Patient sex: F
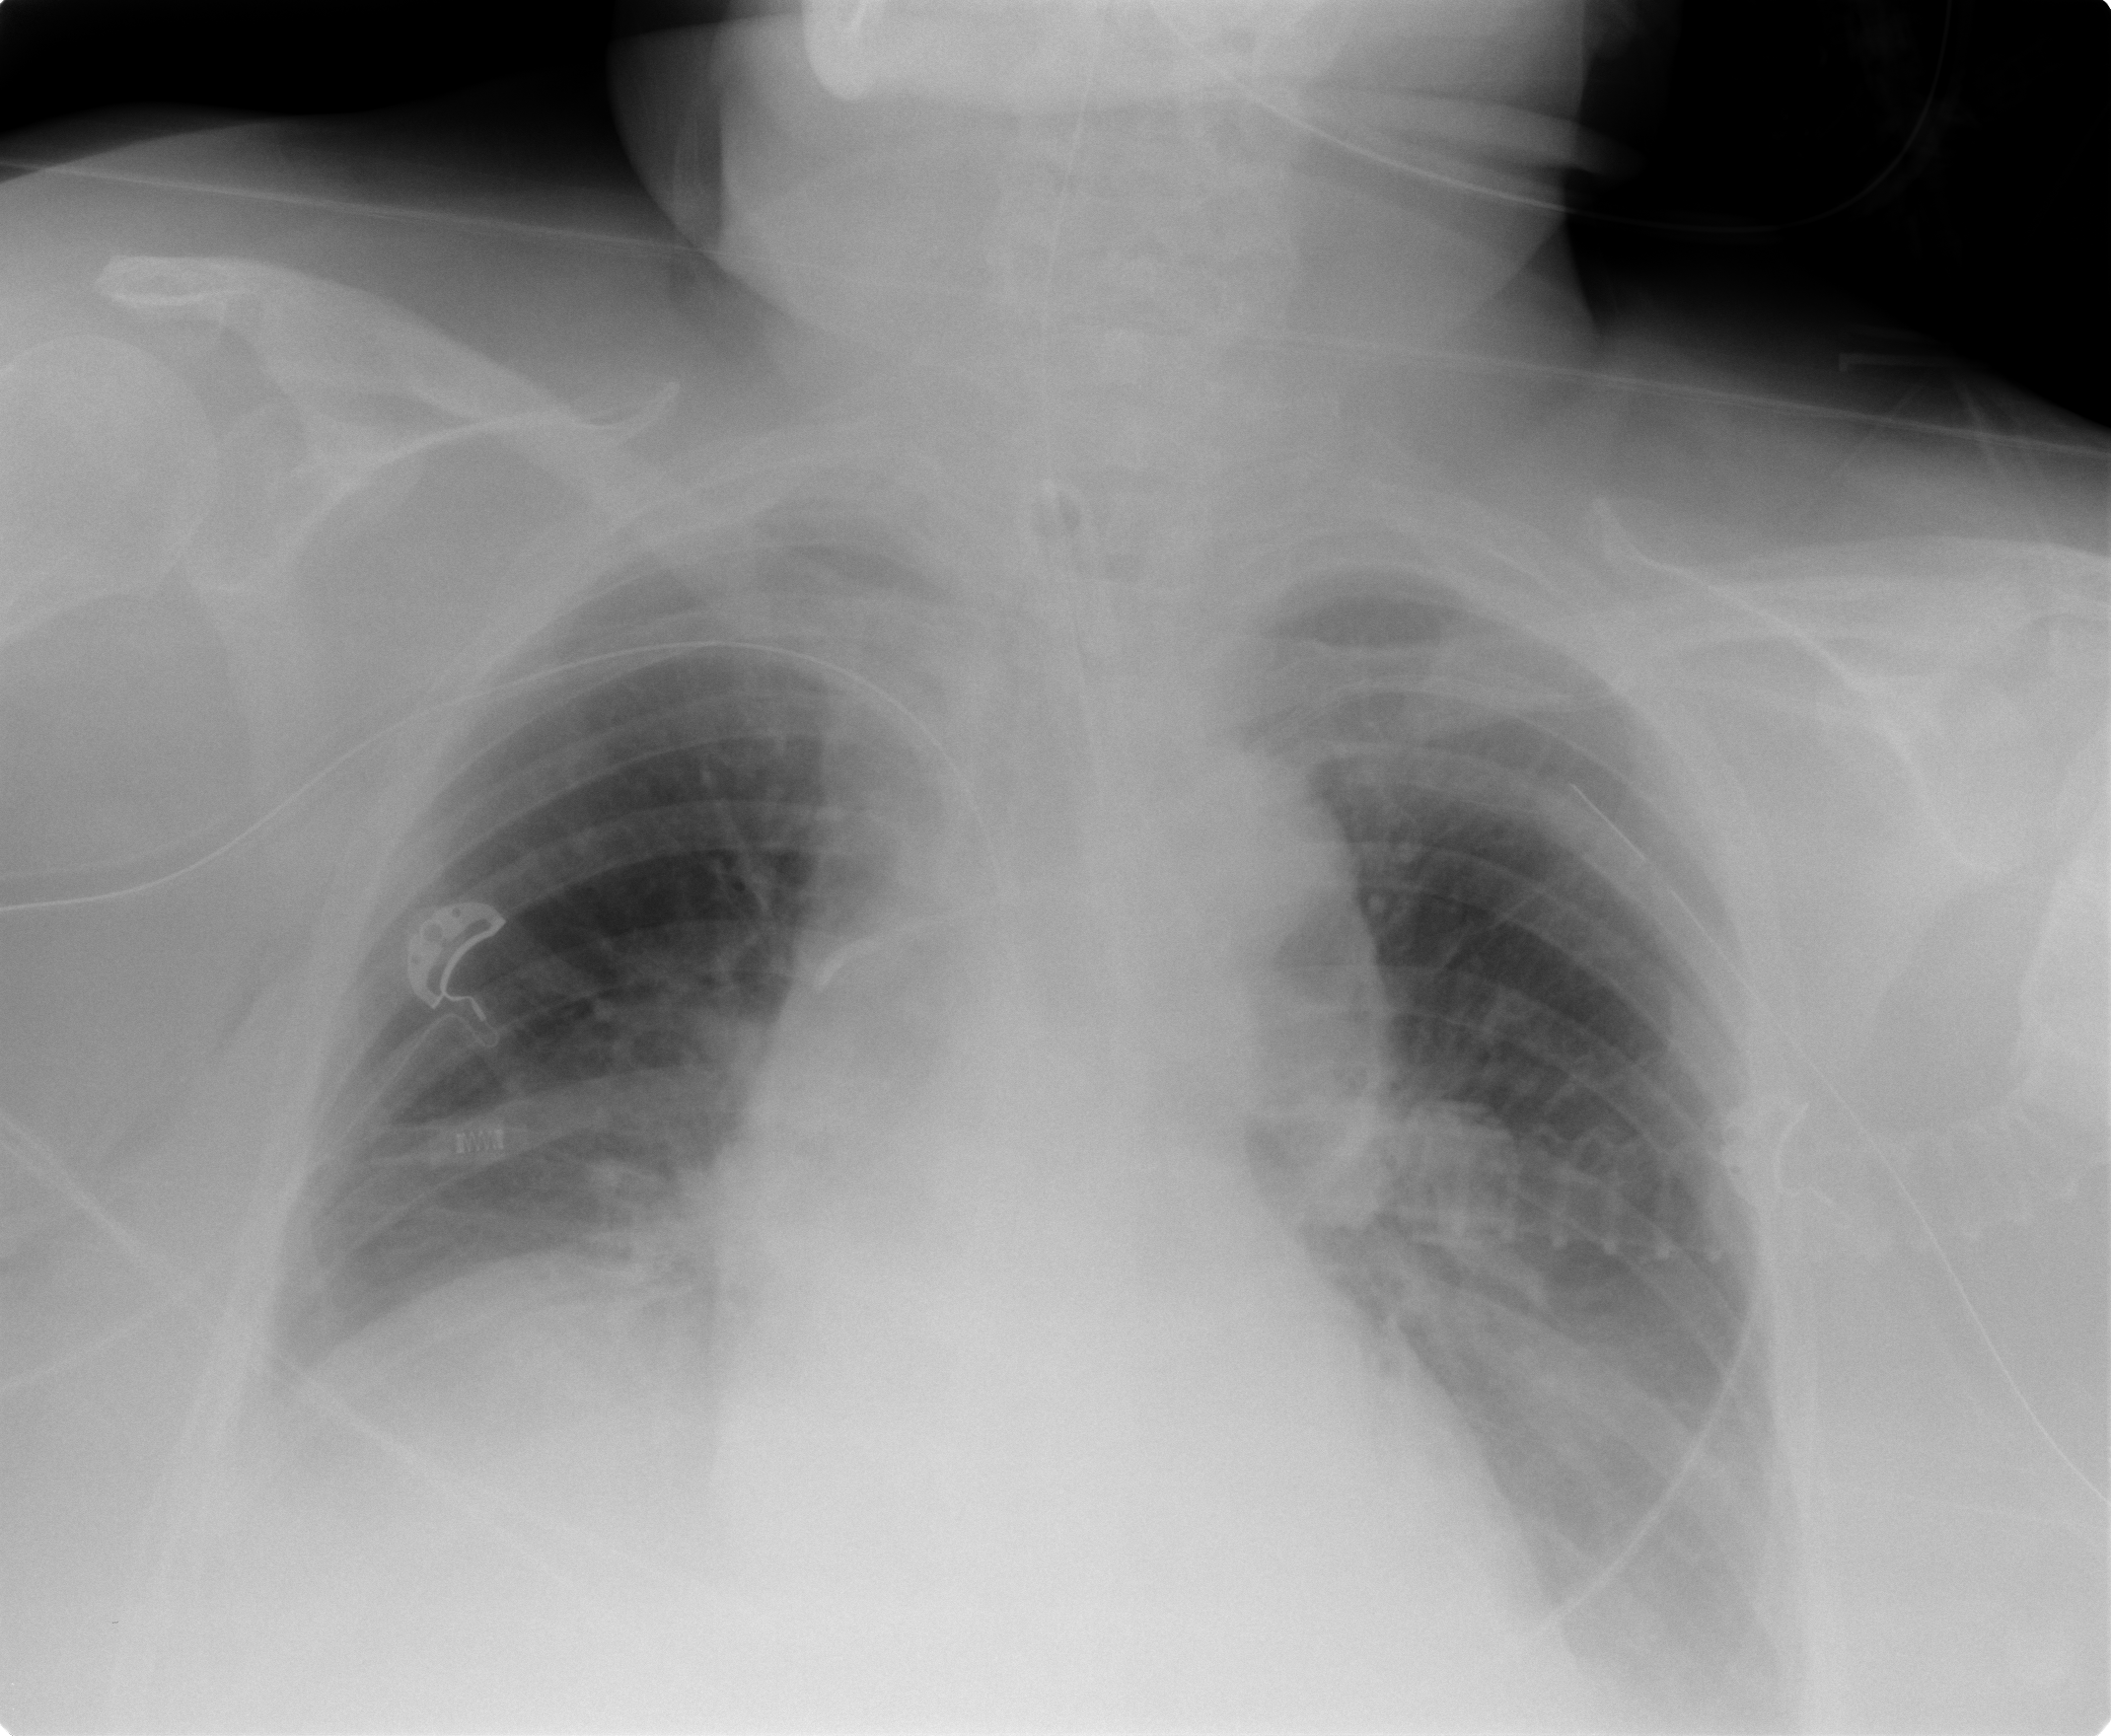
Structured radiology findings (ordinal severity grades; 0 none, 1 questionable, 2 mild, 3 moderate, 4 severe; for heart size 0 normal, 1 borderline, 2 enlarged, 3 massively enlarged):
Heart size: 2
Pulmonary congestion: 2
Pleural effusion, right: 1
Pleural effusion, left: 2
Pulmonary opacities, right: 0
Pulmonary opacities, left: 0
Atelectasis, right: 2
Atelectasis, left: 2